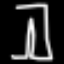
Label: pants